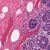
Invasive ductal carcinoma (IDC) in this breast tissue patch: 0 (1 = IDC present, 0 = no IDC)